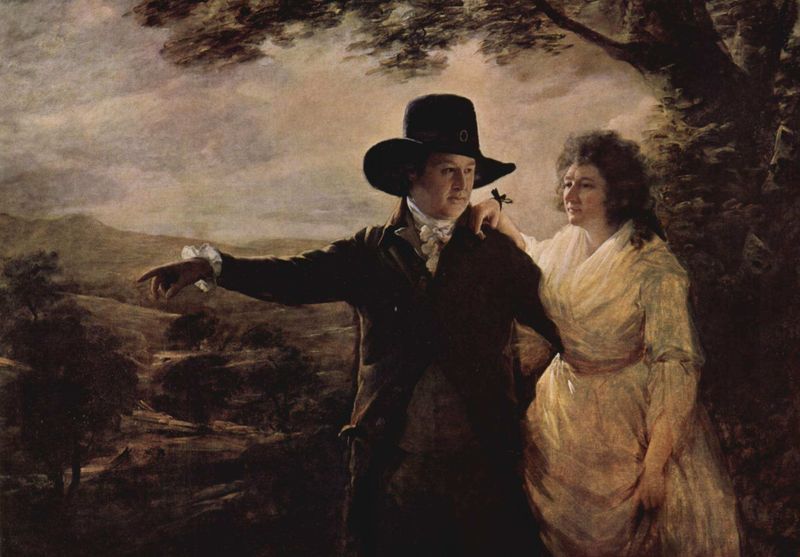
Titel: Porträt von Sir John und Lady Clerk
Künstler: Henry Sir Raeburn
Standort: (Großbritannien)
Institution: Sammlung Sir Alfred Beit
Schlagwörter: baum, blätter, dunkel, gemälde, hand, himmel, laub, mann, rubens, schatten, weiß, wolken, bäume, gelb, grün, landschaft, menschen, mädchen, äste, ausschnitt, braun, finger, frau, geste, grau, hintergrund, hut, kleid, kleider, licht, schwarz, ausblick, blick, gürtel, haus, tier, tuch, malerei, schleife, zylinder, alt, anzug, hemd, jacke, jung, kappe, mütze, arm, falten, gesicht, historie, kleidung, kragen, mensch, bildnis, hände, porträt, öl, ast, baumstamm, ferne, horizont, häuser, hügel, natur, haare, mantel, stehend, mutter, paar, personen, person, england, gainsborough, knopf, locken, rosa, schulter, tal, wald, genre, taille, sommer, liebe, tüll, abends, berge, bergig, sonnenuntergang, hügellandschaft, zeigefinger, halstuch, angelehnt, faltenwurf, zeigen, weste, offen, greis, geld, ausgebreitet, manschetten, ehepaar, ehe, armband, verschwommen, blickrichtung, richtung, fingerzeig, eiche, greisin, insekt, libelle, deuten, goethe, paysage, peinture, sohn, mann frau, couple, weisen, zeigegestus, umschlungen, gau, gesichtausdruck, affinités electives, 19.jh., alte ehe, aetse